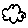
Label: cloud